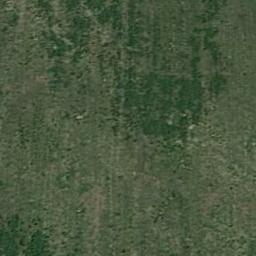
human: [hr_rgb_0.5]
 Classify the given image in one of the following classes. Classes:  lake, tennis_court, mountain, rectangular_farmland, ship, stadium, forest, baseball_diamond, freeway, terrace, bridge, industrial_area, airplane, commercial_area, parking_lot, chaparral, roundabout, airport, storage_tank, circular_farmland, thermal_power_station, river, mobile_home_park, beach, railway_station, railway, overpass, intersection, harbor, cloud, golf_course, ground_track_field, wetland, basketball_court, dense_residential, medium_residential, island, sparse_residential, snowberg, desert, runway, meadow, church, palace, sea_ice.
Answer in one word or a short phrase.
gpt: meadow